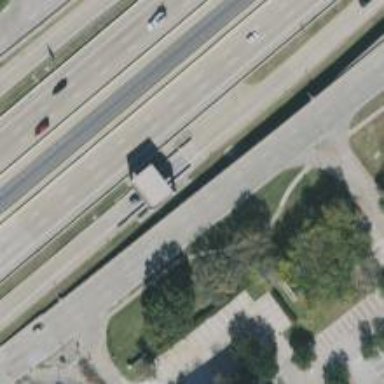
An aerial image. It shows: Toll gantry on the road.